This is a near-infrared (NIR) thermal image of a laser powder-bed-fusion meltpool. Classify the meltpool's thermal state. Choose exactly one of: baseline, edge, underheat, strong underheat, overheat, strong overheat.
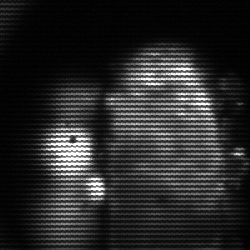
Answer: strong underheat